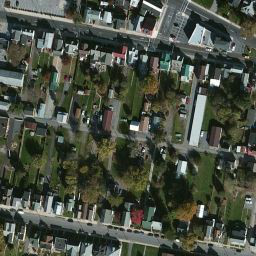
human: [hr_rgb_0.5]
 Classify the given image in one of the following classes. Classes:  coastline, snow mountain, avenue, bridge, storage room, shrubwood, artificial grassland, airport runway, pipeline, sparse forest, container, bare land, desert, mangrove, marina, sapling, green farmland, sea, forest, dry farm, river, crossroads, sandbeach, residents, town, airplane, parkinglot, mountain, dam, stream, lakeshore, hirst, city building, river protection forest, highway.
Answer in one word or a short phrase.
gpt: town